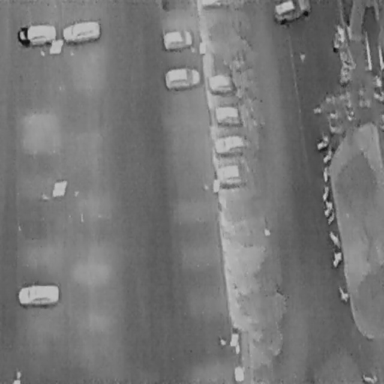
There are ten Cars in the infrared image.